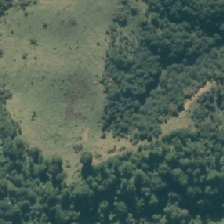
Land cover: manuka_kanuka